Interaction volume radius: 10 \u00c5
Interaction volume height: 40 \u00c5
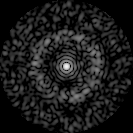
Disorder parameter: 0.8295